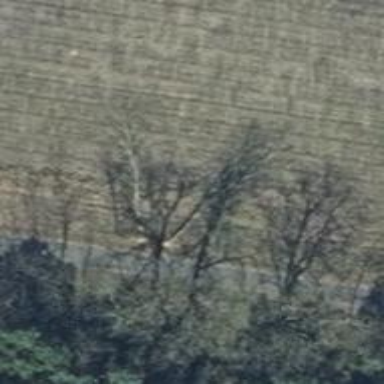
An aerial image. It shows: Deciduous broadleaved tree.